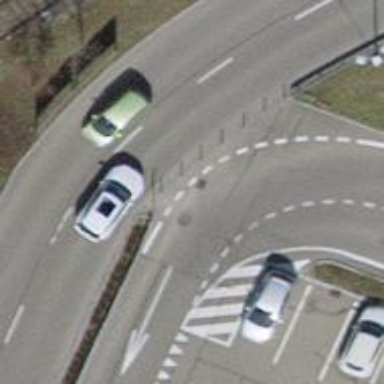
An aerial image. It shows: Bollard barrier.